I will show an image sequence of human cooking. I have annotated the images with numbered circles. Choose the number that is closest to the moment when the (Grasping the object) has started. You are a five-time world champion in this game. Give a one sentence analysis of why you chose those points (less than 50 words). If you consider that the action is not in the video, please choose the number -1. Provide your answer at the end in a json file of this format: {"points": []}
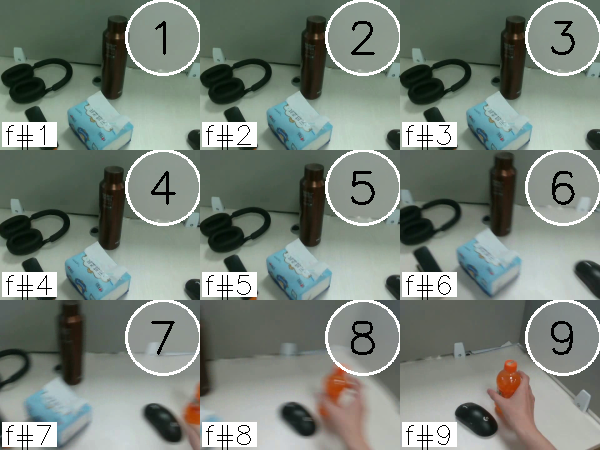
Frame 9 shows the clearest moment of hand-object contact.
{"points": [9]}